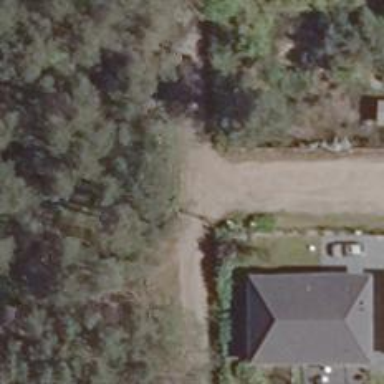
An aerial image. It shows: Residential road with sandy surface.